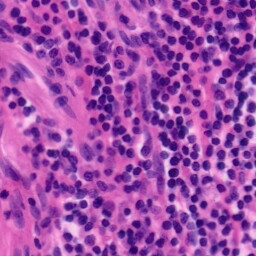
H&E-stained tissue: Tonsil